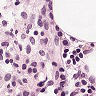
Metastatic tissue present: no